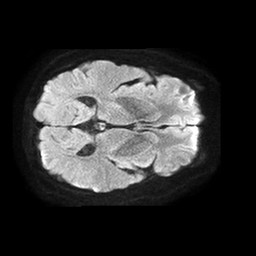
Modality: TRACE
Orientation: axial
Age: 50
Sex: male
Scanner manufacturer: philips
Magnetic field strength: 1.5 T
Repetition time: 4.6 s
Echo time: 0.08631 s